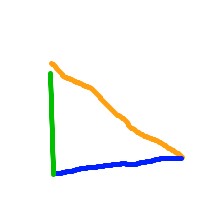
Shape: triangle